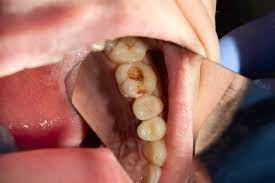
Condition: Caries